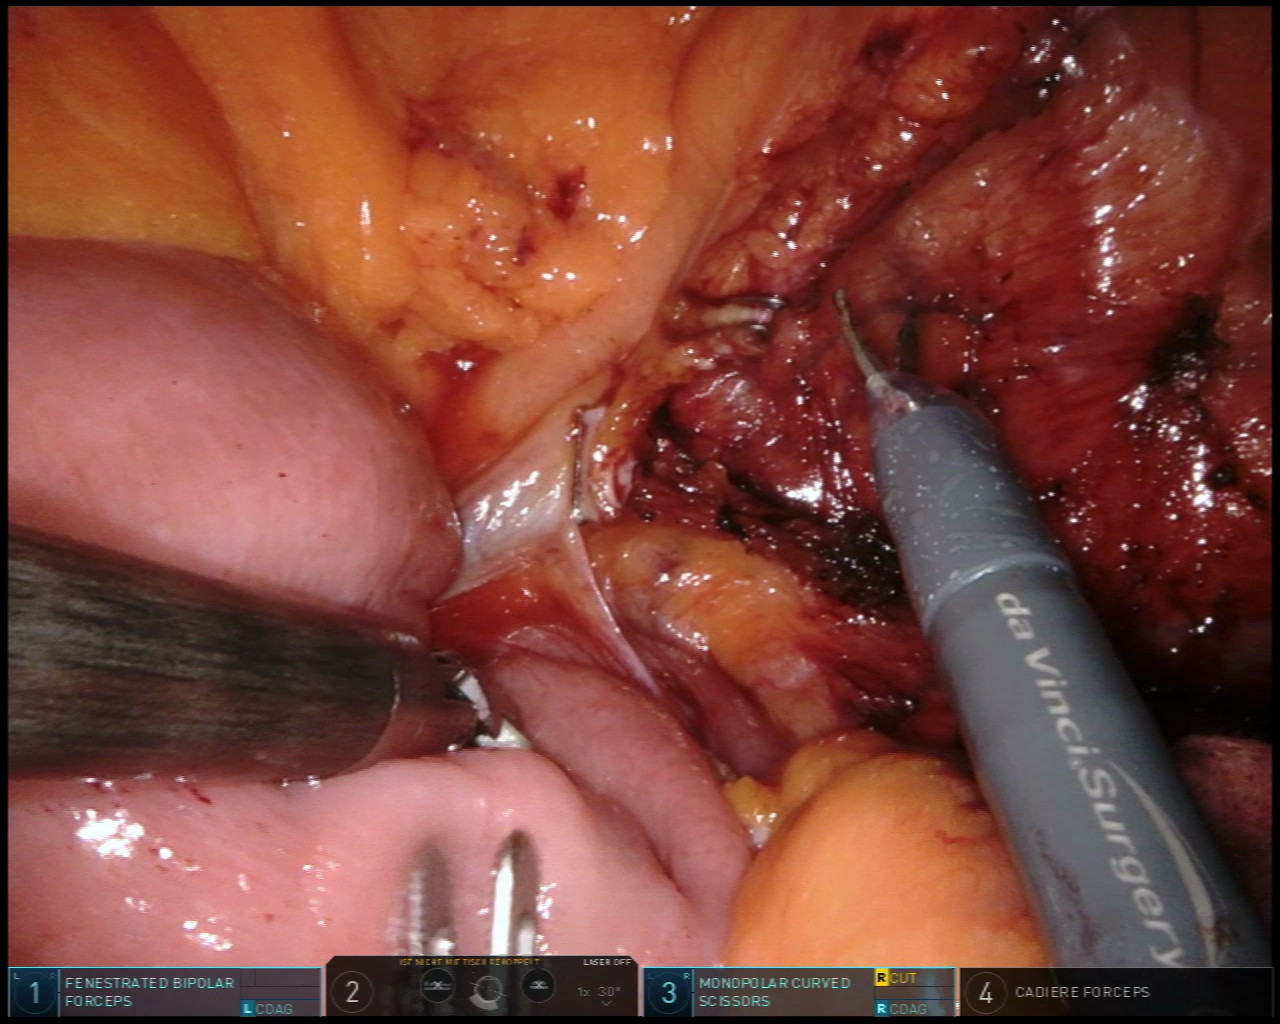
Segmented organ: small_intestine
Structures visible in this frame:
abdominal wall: no
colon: no
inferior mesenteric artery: no
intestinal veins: yes
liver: no
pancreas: no
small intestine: yes
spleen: no
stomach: no
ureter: no
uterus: no
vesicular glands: no